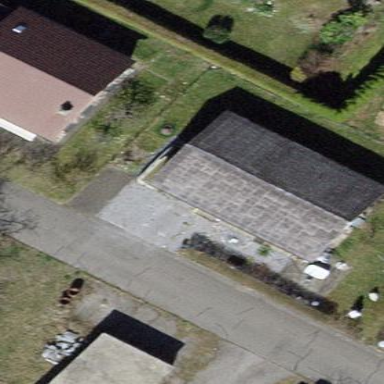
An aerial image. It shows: Gabled roofed house.